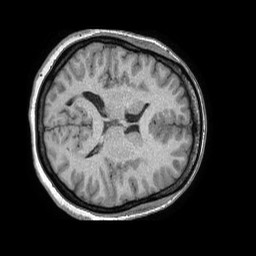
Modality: T1w
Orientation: axial
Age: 34
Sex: female
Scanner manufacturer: philips
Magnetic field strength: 1.5 T
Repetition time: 0.007999 s
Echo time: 0.003678 s